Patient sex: M
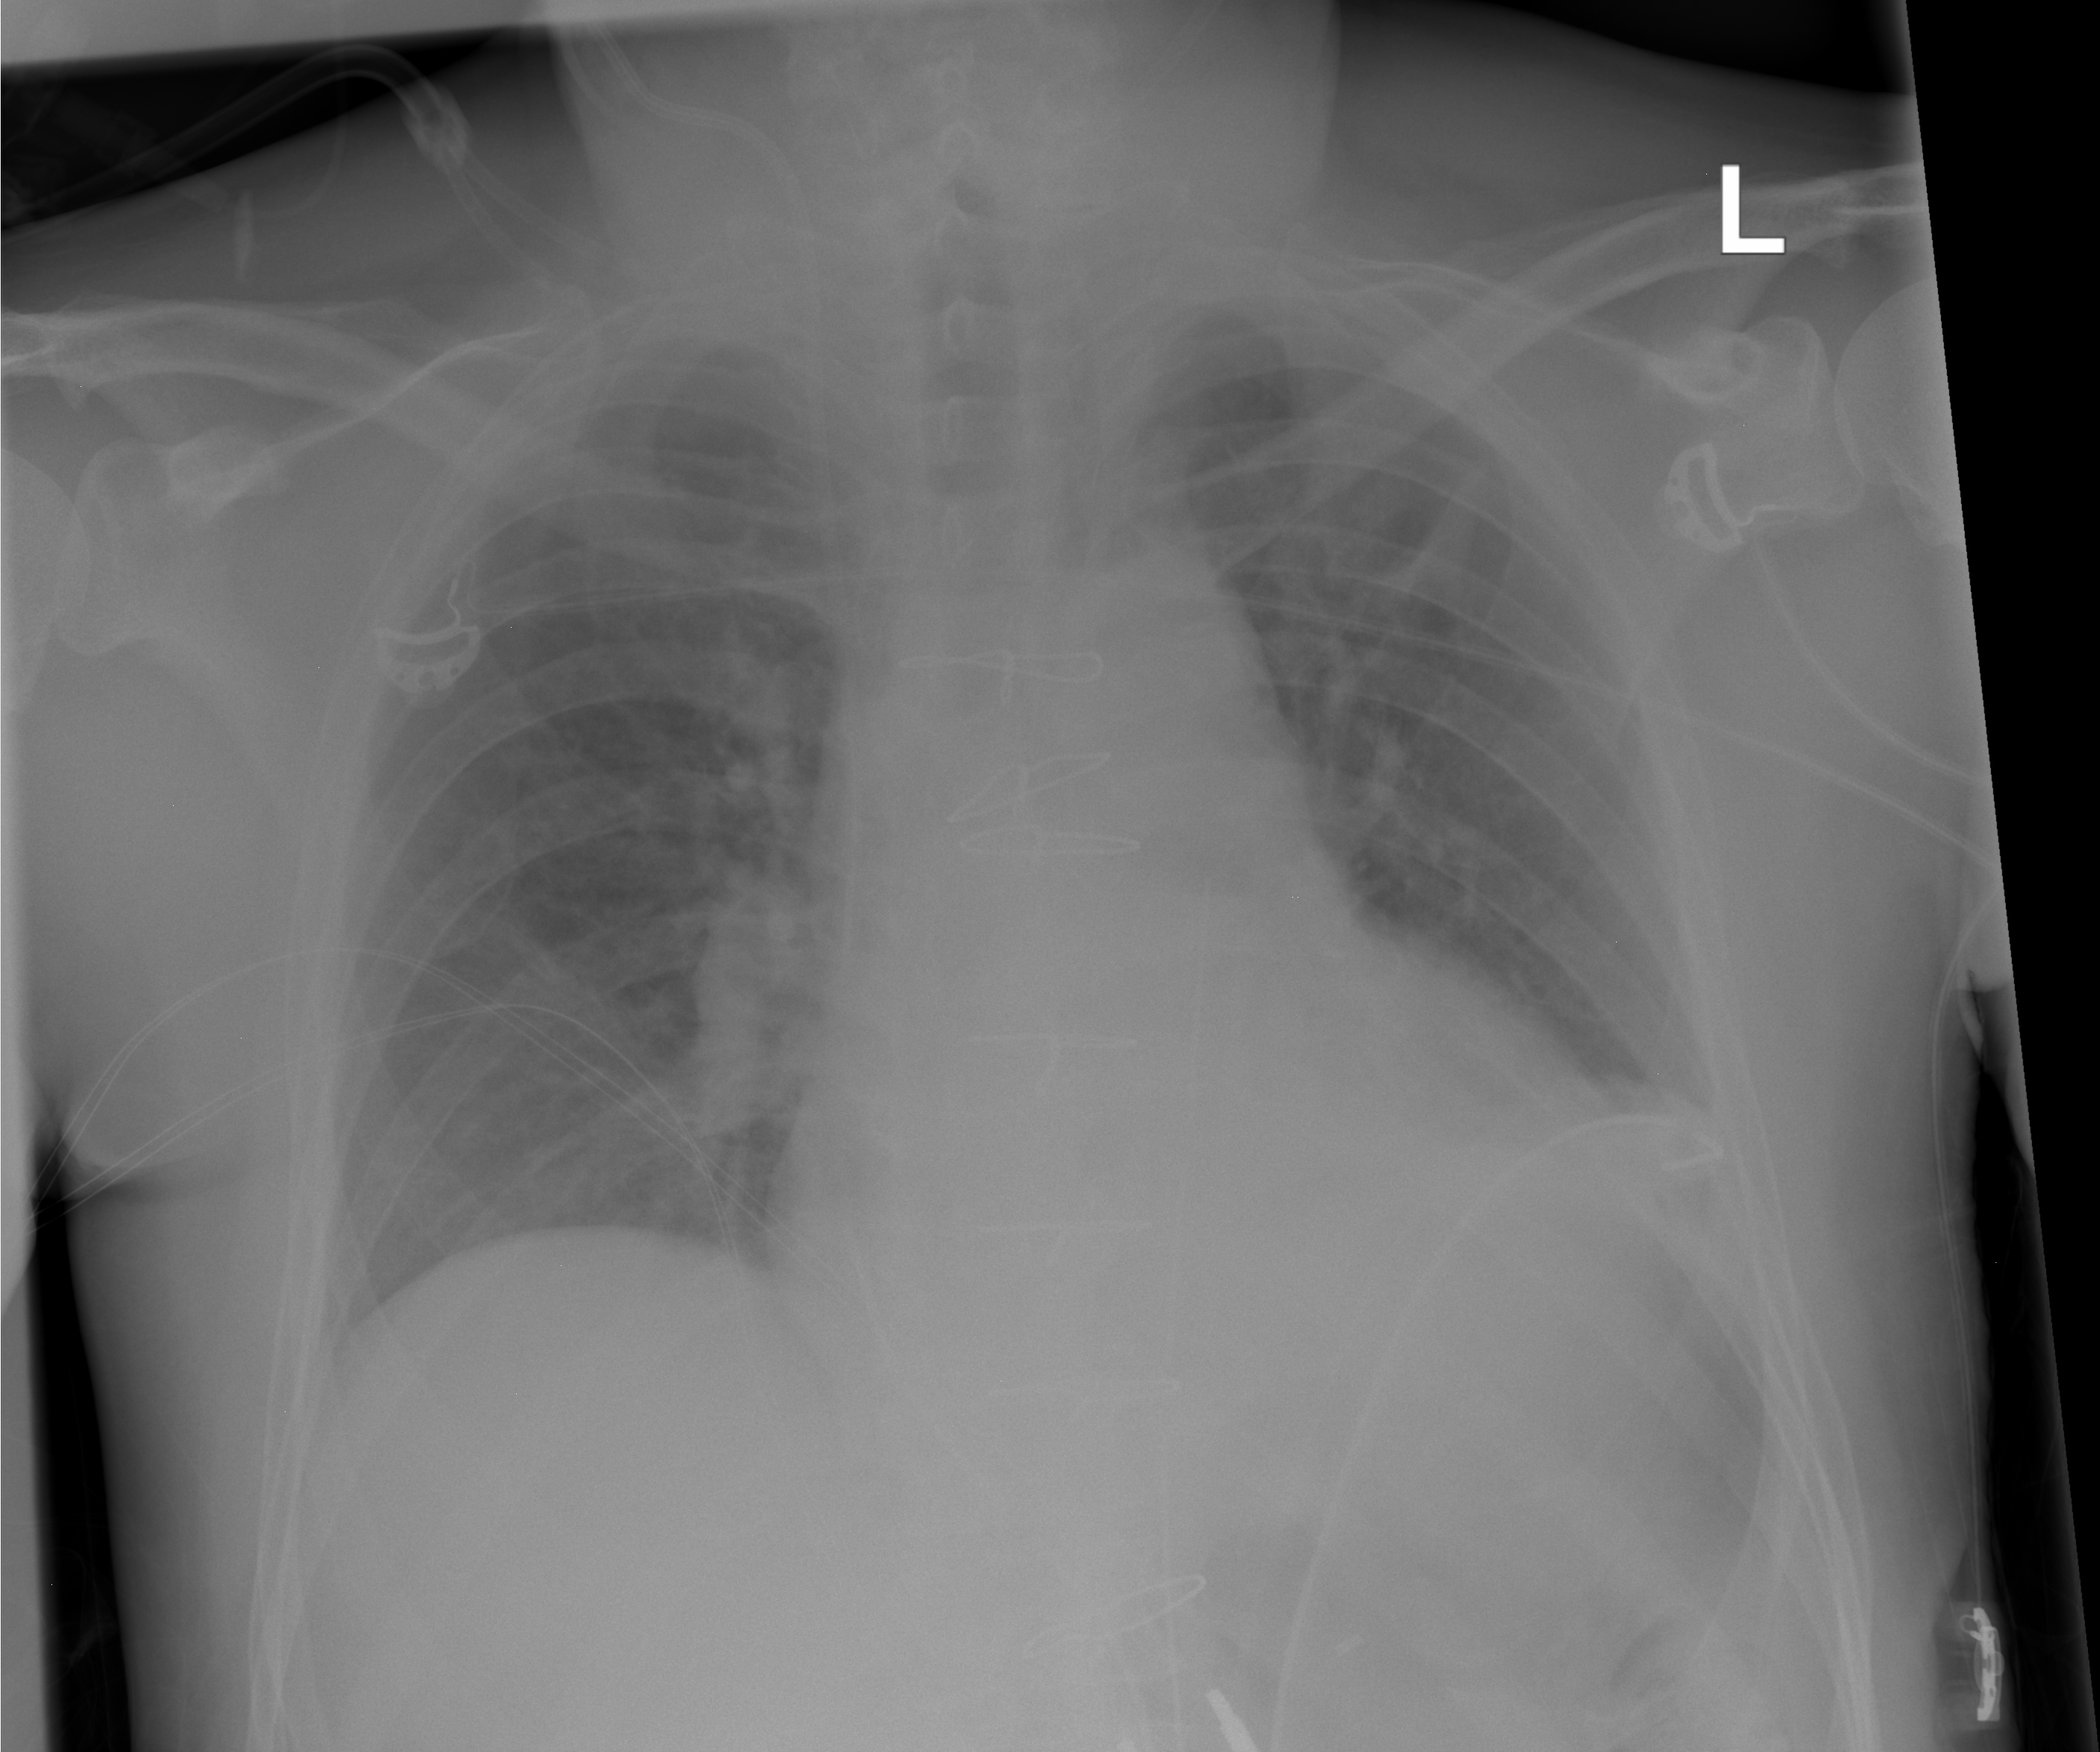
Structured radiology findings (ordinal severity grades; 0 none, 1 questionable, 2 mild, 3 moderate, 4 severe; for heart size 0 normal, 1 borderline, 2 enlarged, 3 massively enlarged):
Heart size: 1
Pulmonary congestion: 1
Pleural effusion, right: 0
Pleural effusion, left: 0
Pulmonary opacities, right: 0
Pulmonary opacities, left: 0
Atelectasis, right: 0
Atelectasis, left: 2